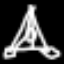
Label: The Eiffel Tower